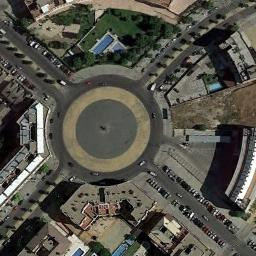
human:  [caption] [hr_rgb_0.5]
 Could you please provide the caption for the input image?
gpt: There are several vehicles on the road at the crossroads, Some buildings with swimming pools and some trees and some lawns around the roundabout .

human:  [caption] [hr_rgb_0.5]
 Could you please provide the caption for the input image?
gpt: The roundabout is next to buildings and grass .

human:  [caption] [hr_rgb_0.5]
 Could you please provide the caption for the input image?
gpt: There are many cars near the roundabout .

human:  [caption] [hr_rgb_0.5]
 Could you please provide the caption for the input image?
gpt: The roundabout with four exits and entrances is surrounded by some buildings .

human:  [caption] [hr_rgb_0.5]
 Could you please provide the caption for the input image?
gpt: There are some buildings around the roundabout .